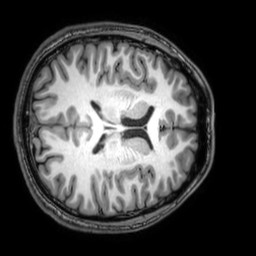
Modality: T1w
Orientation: axial
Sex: male
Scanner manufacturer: philips
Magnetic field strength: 3 T
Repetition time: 0.008134 s
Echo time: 0.00372 s